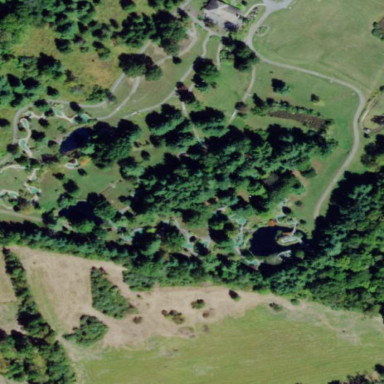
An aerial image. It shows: Miniature golf course.